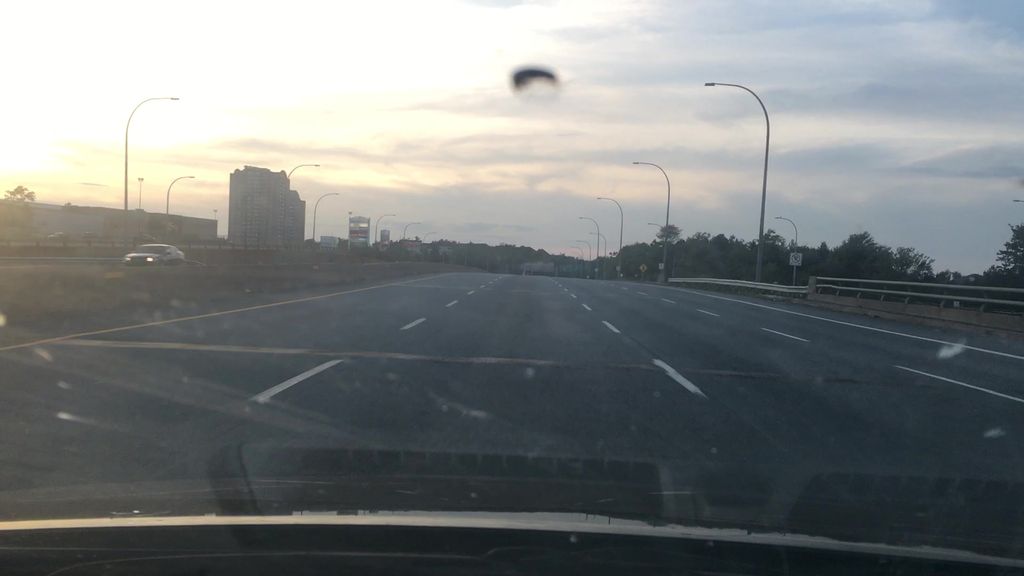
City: halifax